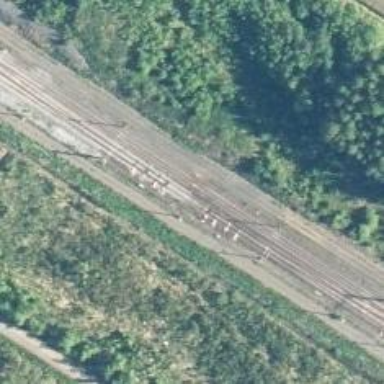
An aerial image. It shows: Railway crossover.